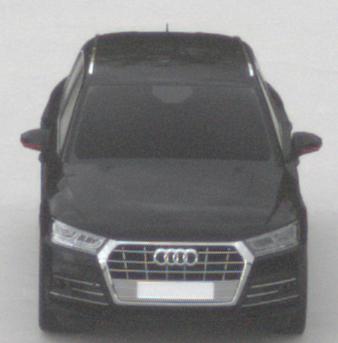
Make: Audi
Model: Q5 45 TFSI
Detailed model: Q5 (FY)
Model produced from: 2019/01
Model produced until: 2019/05
Doors: 5
Color: black
Road condition: dry road
Daytime: midday
Contrast: low contrast